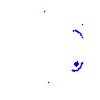
Particle: electron